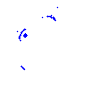
Particle: proton